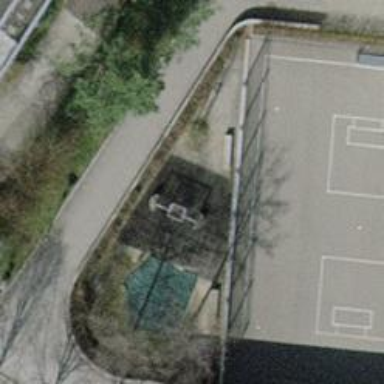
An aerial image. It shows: Playground area for leisure land.